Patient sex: M
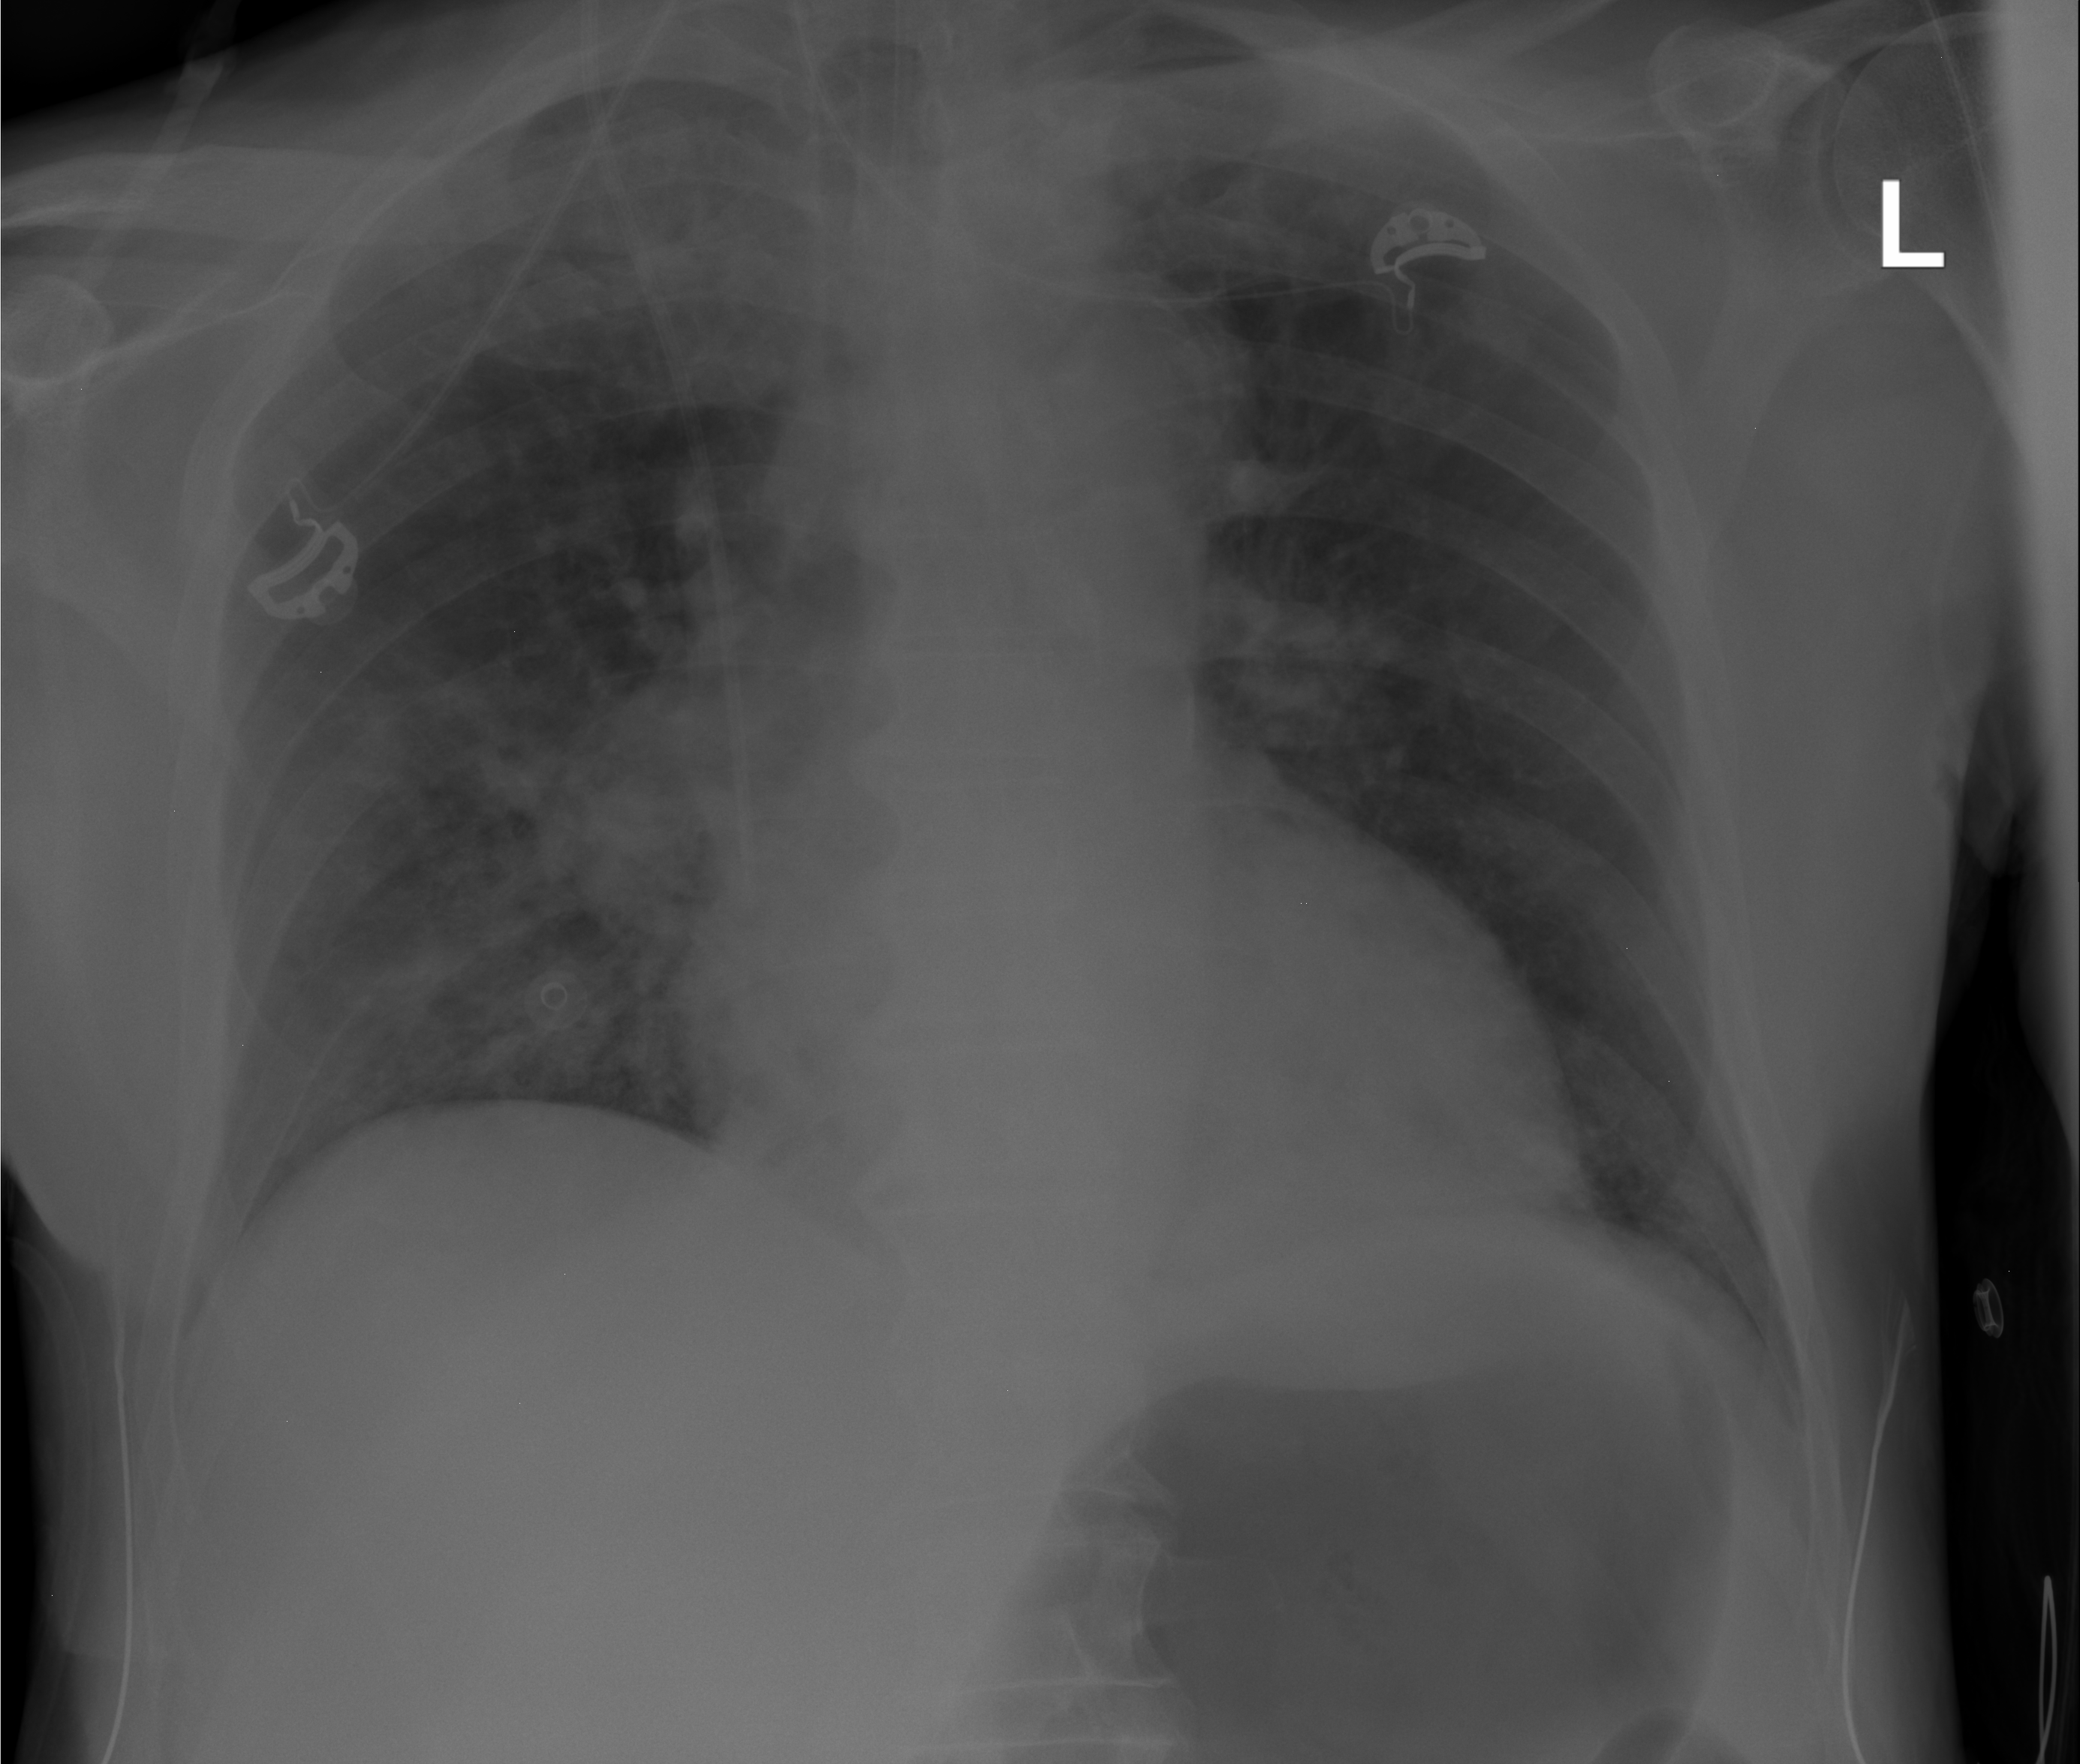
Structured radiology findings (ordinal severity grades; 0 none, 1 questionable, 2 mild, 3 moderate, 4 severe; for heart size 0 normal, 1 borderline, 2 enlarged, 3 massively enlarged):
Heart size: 1
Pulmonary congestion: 0
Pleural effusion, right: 0
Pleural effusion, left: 0
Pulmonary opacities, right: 3
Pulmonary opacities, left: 0
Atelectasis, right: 0
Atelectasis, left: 0